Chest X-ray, PA view. Patient: 67 years old, sex M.
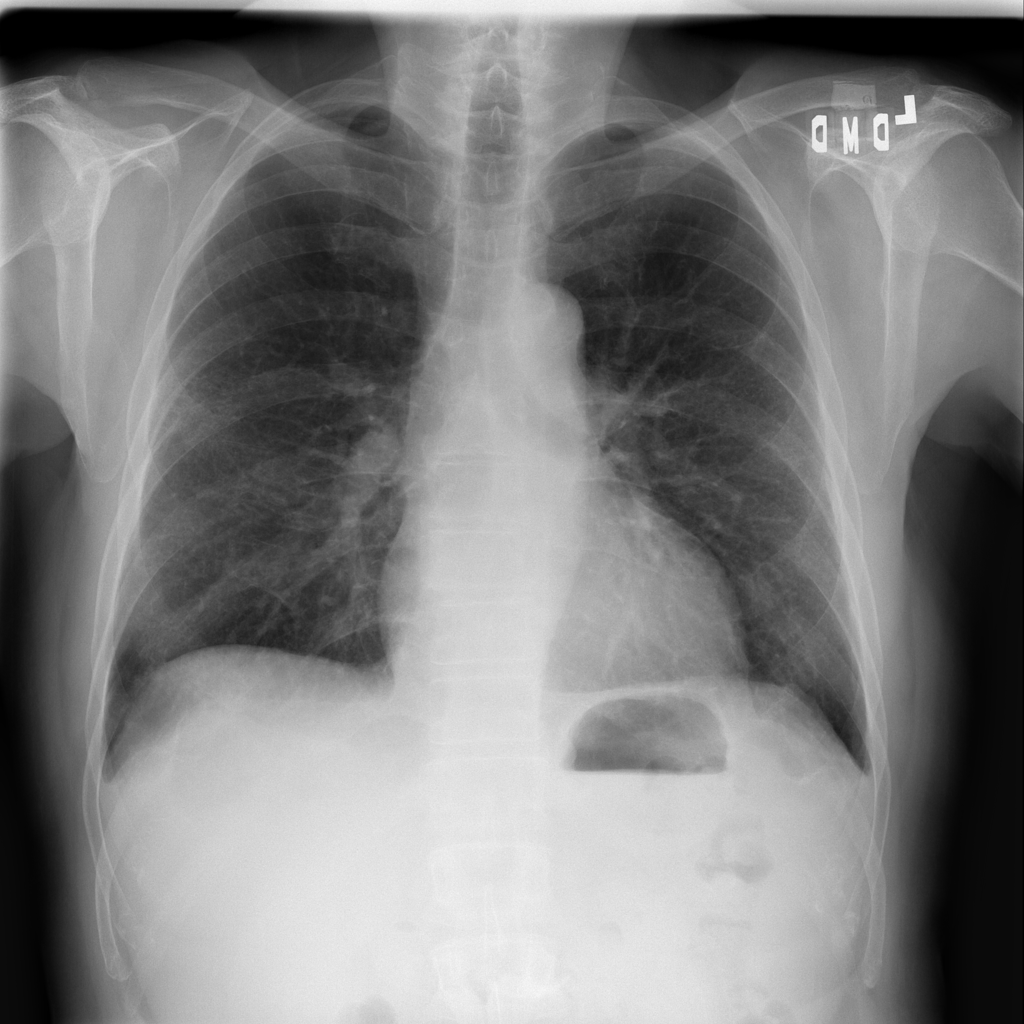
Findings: Fibrosis, Infiltration